Question: I am using vue 3 with vite. I noticed something strage. Oh vue icons is loading something like 108 MB of bundle size and it takes a lot of time to load even in vitejs.
Here's my setup
'''
import { addIcons, OhVueIcon } from 'oh-vue-icons'
import {
FaFacebookSquare,
FaInstagram,
FaLinkedin,
FaQuora,
FaTwitter,
FaYoutube,
} from 'oh-vue-icons/icons'
// register the icons
addIcons(
FaFacebookSquare,
FaInstagram,
FaLinkedin,
FaQuora,
FaTwitter,
FaYoutube
)
const app = createApp(App)
app.component('VIcon', OhVueIcon)
app.mount('#app')
'''
Then in my component:
'''
<VIcon name="fa-facebook-square" />
<VIcon name="fa-youtube" />
<VIcon name="fa-instagram" />
<VIcon name="fa-quora" />
<VIcon name="fa-linkedin" />
<VIcon name="fa-twitter" />
'''
You can see the problem below. I am conditionally controlling these six icons. That's why there are only one or two icons per card.

Why is it loading 108 MB of javascript? That doesn't make any sense. Also I am using vite with vue3. Do I need to add any extra configuration?
Thanks in Advance.
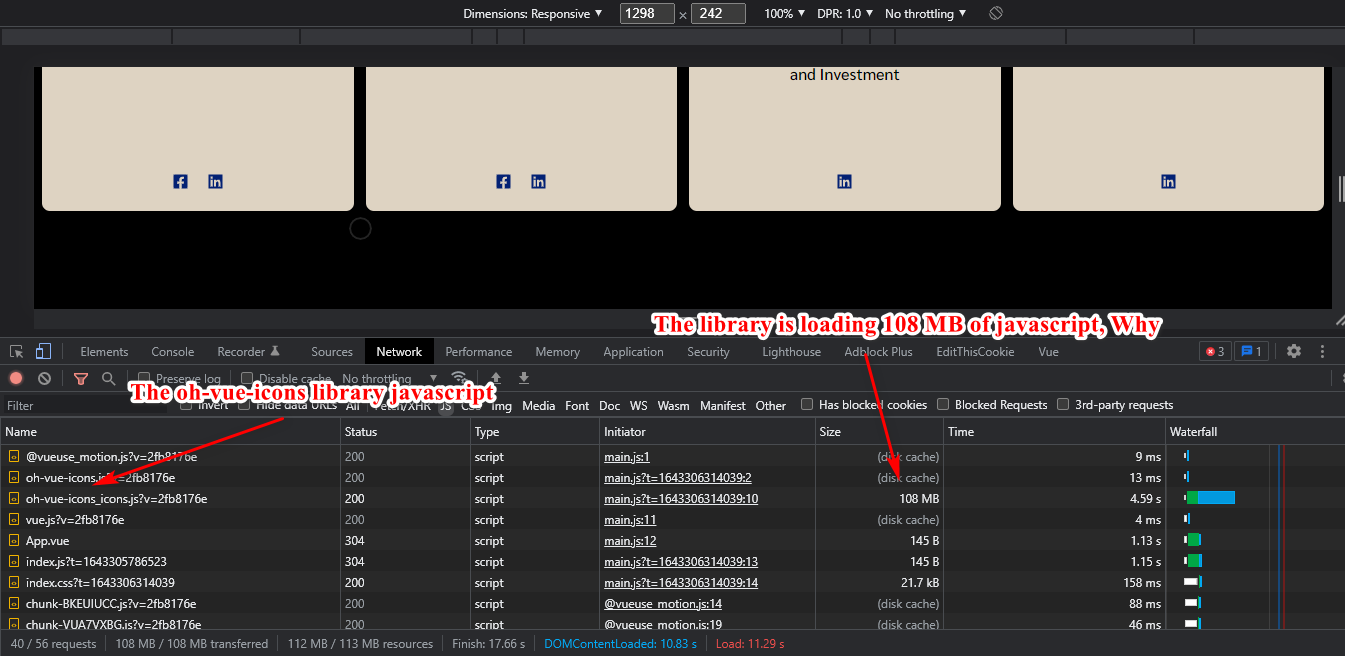
Answer: From <URL>:
> Vite converts ESM dependencies with many internal modules into a single module to improve subsequent page load performance.Some packages ship their ES modules builds as many separate files importing one another. For example, <URL>! When we do 'import { debounce } from 'lodash-es'', the browser fires off 600+ HTTP requests at the same time! Even though the server has no problem handling them, the large amount of requests create a network congestion on the browser side, causing the page to load noticeably slower.By pre-bundling 'lodash-es' into a single module, we now only need one HTTP request instead!
'oh-vue-icons/icons' <URL> that Vite is pre-bundling at startup.
Since you don't really need the icons to be prebundled, you can opt out of the prebundling with <URL>:
'''
// vite.config.js
import { defineConfig } from 'vite'
export default defineConfig({
optimizeDeps: {
exclude: ['oh-vue-icons/icons']
}
})
'''
<URL>